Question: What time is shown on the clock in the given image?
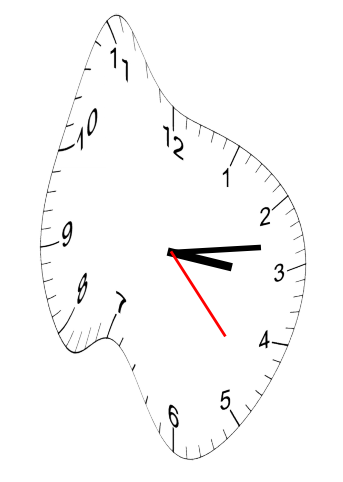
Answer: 03:13:23